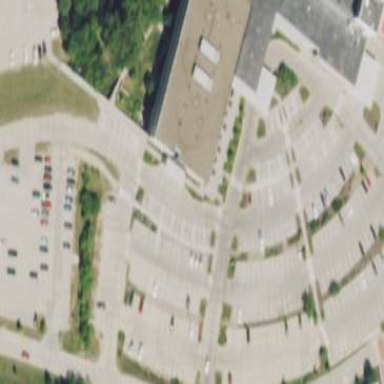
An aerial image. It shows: Office building.